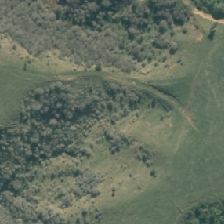
Land cover: manuka_kanuka